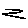
Label: zigzag